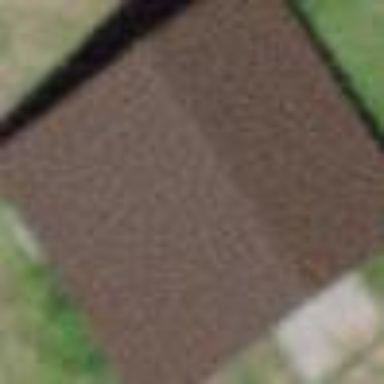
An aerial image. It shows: Barn.